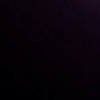
Label: space